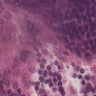
Metastatic tissue present: no